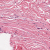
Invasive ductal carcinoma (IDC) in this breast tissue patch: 0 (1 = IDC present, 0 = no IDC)